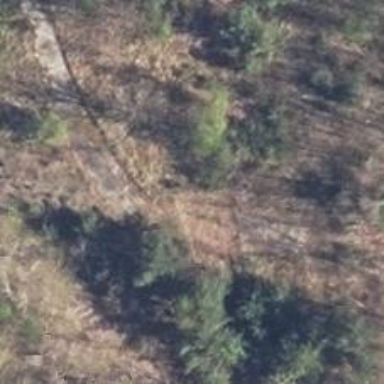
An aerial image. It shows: Abandoned spur railway.